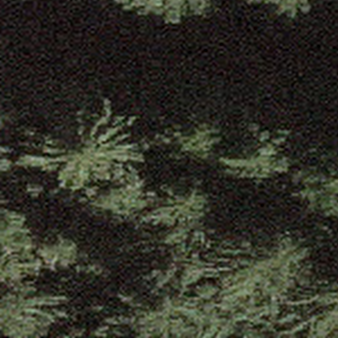
Label: other